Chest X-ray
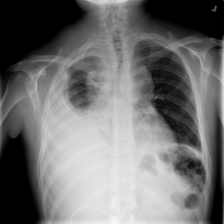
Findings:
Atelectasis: negative
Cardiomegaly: negative
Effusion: positive
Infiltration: negative
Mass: negative
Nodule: negative
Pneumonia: negative
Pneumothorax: negative
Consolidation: negative
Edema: negative
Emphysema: negative
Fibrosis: positive
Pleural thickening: negative
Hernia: negative